Aerial crown-view tile of a tropical tree (Barro Colorado Island, Panama), acquired 20240918:
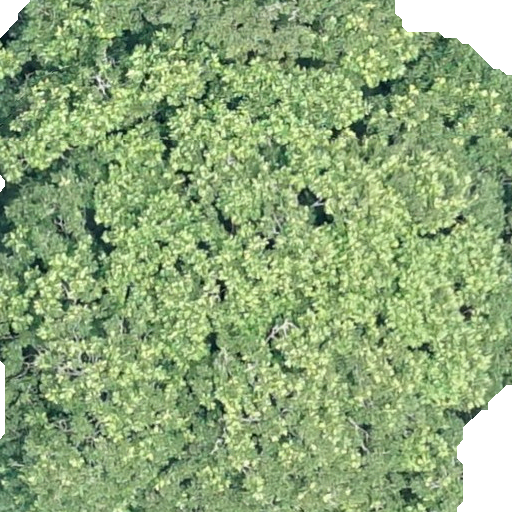
Species: Dipteryx oleifera
GBIF accepted scientific name: Dipteryx oleifera
Crown area: 512.272 m²